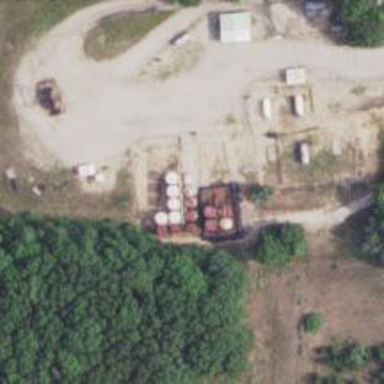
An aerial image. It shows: Storage tank with man-made structure.